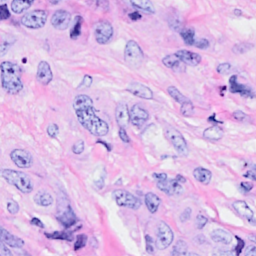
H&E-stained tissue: Breast